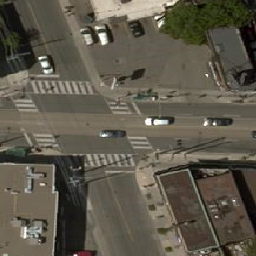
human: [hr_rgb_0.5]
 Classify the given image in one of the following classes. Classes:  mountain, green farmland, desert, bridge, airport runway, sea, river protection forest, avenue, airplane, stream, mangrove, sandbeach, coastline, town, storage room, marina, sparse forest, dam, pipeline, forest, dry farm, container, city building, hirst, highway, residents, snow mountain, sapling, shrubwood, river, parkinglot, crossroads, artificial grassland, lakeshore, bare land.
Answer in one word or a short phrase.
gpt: crossroads